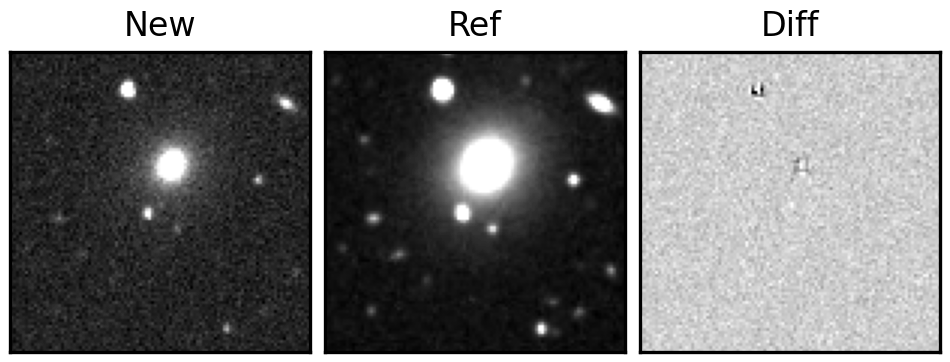
Label: real